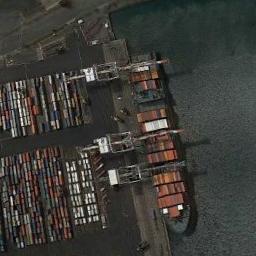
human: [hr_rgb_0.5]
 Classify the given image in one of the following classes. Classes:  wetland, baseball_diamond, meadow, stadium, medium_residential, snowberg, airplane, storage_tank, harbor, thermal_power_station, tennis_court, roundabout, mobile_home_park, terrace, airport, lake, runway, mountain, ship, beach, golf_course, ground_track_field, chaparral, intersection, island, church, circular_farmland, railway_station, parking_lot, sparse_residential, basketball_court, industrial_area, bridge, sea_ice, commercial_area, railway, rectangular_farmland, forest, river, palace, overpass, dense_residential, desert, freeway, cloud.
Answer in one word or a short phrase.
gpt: ship